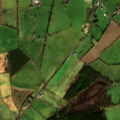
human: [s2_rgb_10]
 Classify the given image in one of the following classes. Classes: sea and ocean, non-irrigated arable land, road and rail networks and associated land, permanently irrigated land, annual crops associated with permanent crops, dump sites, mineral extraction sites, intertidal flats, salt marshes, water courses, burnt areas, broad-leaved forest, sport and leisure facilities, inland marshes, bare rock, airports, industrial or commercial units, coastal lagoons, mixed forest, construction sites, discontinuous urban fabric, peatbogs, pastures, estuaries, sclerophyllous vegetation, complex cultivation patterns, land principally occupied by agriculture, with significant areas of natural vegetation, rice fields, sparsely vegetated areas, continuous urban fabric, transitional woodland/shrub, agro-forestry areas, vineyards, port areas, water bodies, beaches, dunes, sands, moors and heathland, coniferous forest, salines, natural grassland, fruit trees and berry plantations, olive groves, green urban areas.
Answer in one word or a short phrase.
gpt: pastures, coniferous forest